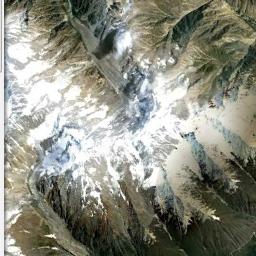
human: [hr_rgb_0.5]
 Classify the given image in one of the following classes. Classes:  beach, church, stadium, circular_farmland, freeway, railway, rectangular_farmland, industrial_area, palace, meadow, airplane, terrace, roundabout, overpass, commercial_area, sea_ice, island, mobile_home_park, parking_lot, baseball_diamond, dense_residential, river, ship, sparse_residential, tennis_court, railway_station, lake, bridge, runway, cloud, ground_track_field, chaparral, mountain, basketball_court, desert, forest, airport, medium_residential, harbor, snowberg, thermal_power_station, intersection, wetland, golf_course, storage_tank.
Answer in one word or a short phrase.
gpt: snowberg